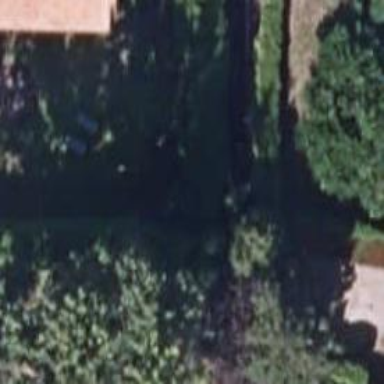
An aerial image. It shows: Fence is in the image.